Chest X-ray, PA view. Patient: 42 years old, sex M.
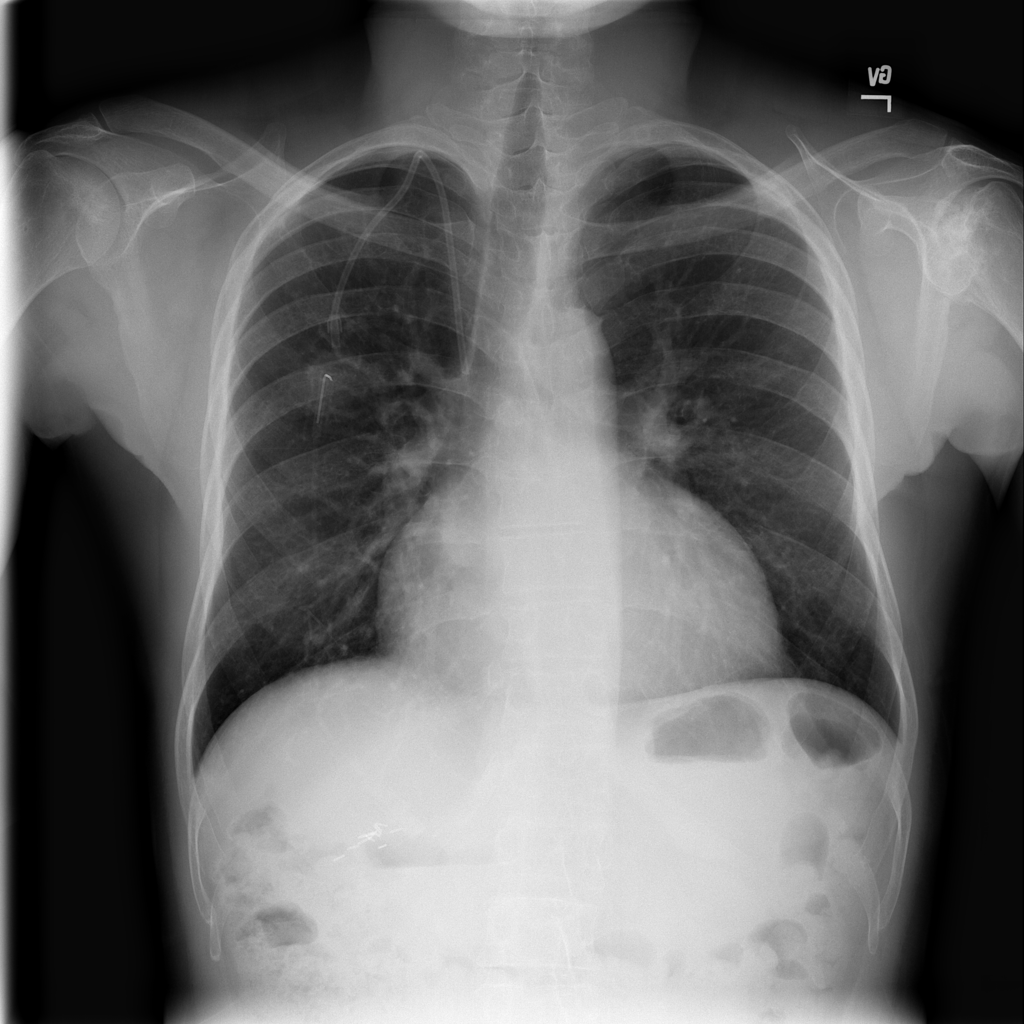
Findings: Cardiomegaly